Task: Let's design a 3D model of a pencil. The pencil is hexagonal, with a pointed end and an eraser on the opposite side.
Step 128:
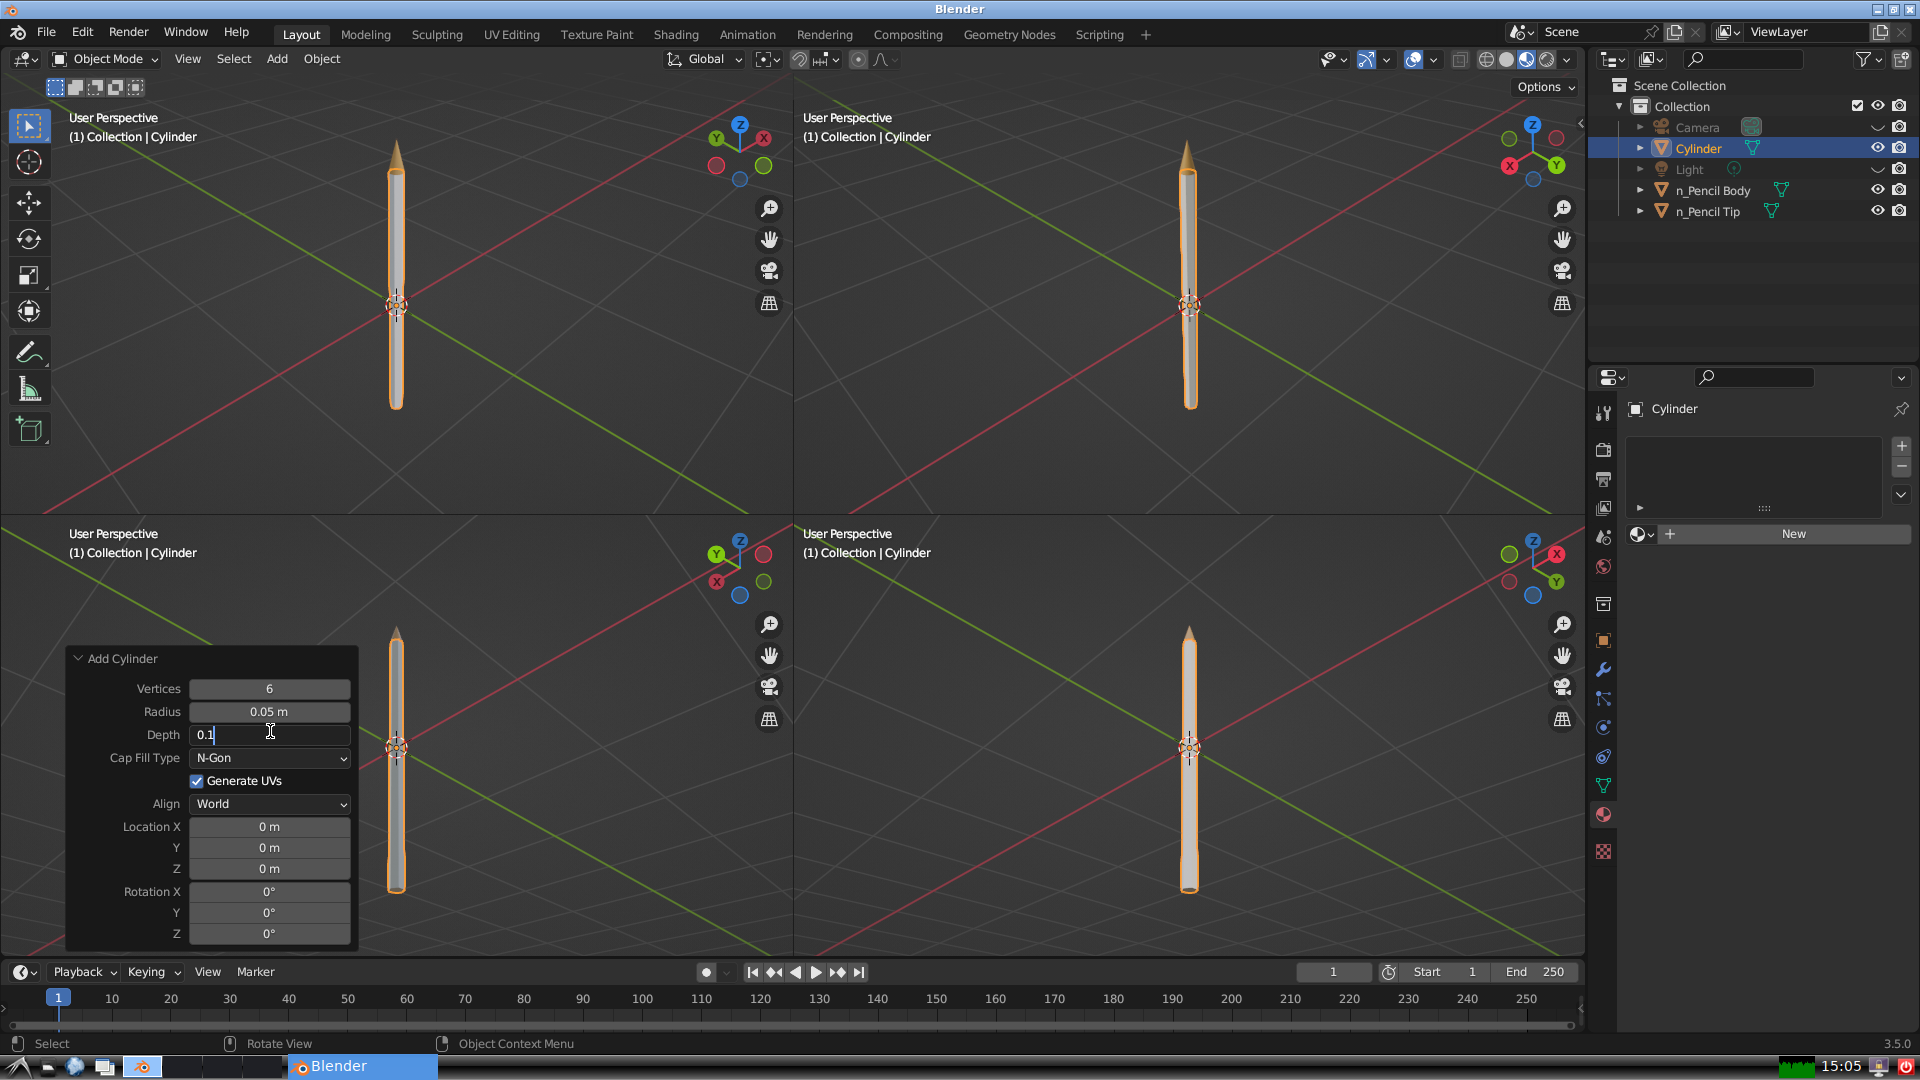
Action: {"key_press": ['Return']}